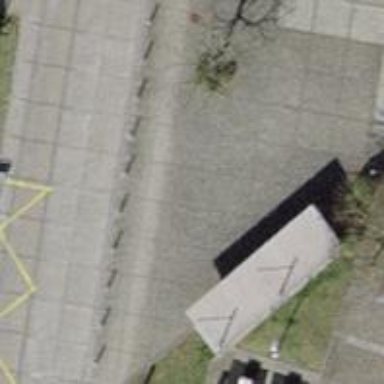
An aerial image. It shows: Bus stop with platform for public transport.